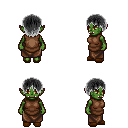
a pixel art fantasy rpg character, female body template, orc, green skin, brown tunic, robe skirt, gray plain hairstyle, brown slippers, four views (front, back, left, right), 2x2 character sprite sheet, small pixel art, hard edges, no anti-aliasing